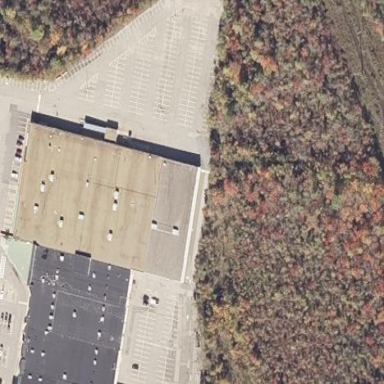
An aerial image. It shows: Department store.